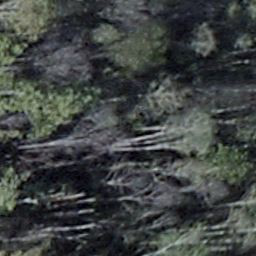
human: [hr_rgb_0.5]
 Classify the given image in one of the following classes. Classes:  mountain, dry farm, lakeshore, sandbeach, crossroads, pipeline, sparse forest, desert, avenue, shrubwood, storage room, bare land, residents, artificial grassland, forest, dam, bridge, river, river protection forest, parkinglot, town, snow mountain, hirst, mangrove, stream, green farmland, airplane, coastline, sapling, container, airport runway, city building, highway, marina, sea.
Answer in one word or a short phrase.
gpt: shrubwood